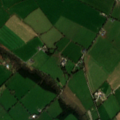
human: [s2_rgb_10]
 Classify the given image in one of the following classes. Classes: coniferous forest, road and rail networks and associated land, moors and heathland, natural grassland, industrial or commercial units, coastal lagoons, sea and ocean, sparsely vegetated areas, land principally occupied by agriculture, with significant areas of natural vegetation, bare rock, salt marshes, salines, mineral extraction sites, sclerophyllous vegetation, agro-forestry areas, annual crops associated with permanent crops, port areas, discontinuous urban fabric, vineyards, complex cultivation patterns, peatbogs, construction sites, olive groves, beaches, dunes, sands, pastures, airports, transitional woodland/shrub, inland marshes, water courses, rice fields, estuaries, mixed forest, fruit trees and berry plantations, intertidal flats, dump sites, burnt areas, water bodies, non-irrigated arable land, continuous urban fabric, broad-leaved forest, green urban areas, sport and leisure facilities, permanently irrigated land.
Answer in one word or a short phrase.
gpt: pastures